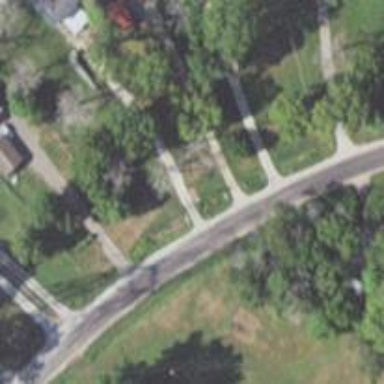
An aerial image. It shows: Driveway.